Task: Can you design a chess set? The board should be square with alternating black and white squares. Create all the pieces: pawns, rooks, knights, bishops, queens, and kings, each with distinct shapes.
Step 4115:
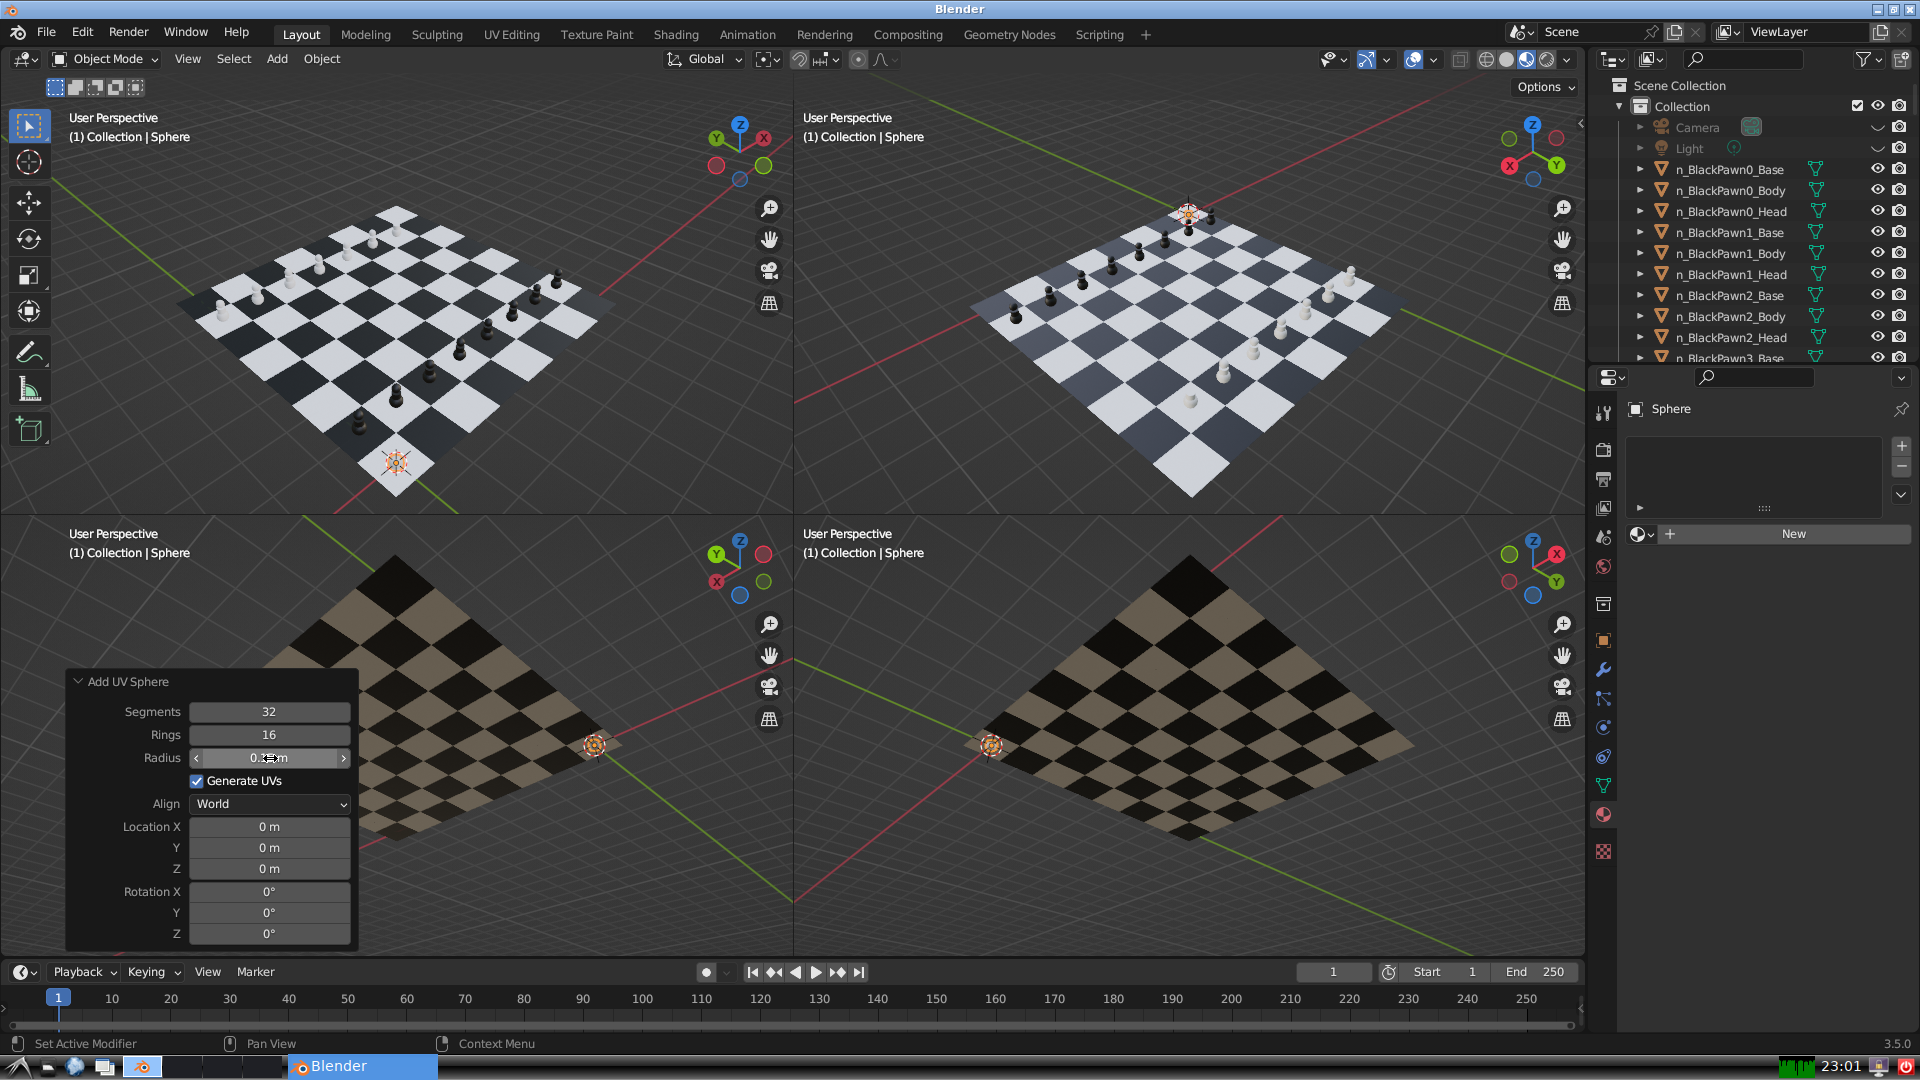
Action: click: no